Question: I'm new to grobbing and I am trying to create a simple 'grid.arrange' object but cannot figure out how to might a compact/tight layout.
Below is a simple example of what I'm trying to run and the grob that I get.
'''
library(grid)
library(gridExtra)
name = textGrob("My Name", gp=gpar(fontsize = 20, fontface = "bold"))
name2 = textGrob("Second Name", gp=gpar(fontsize = 16))
tbl = tableGrob(head(iris))
grid.arrange(name, name2, tbl)
'''

Using the answer found <URL> I was able to get the text compact but I am still struggling to get the table to be right under the text.
'''
library(grid)
library(gridExtra)
name = textGrob("My Name", gp=gpar(fontsize = 20, fontface = "bold"))
name2 = textGrob("Second Name", gp=gpar(fontsize = 16))
tbl = tableGrob(head(iris))
margin = unit(0.5, "line")
grid.newpage()
grid.arrange(name, name2, tbl,
heights = unit.c(grobHeight(name) + 1.2*margin,
grobHeight(name2) + margin,
unit(1,"null")))
'''
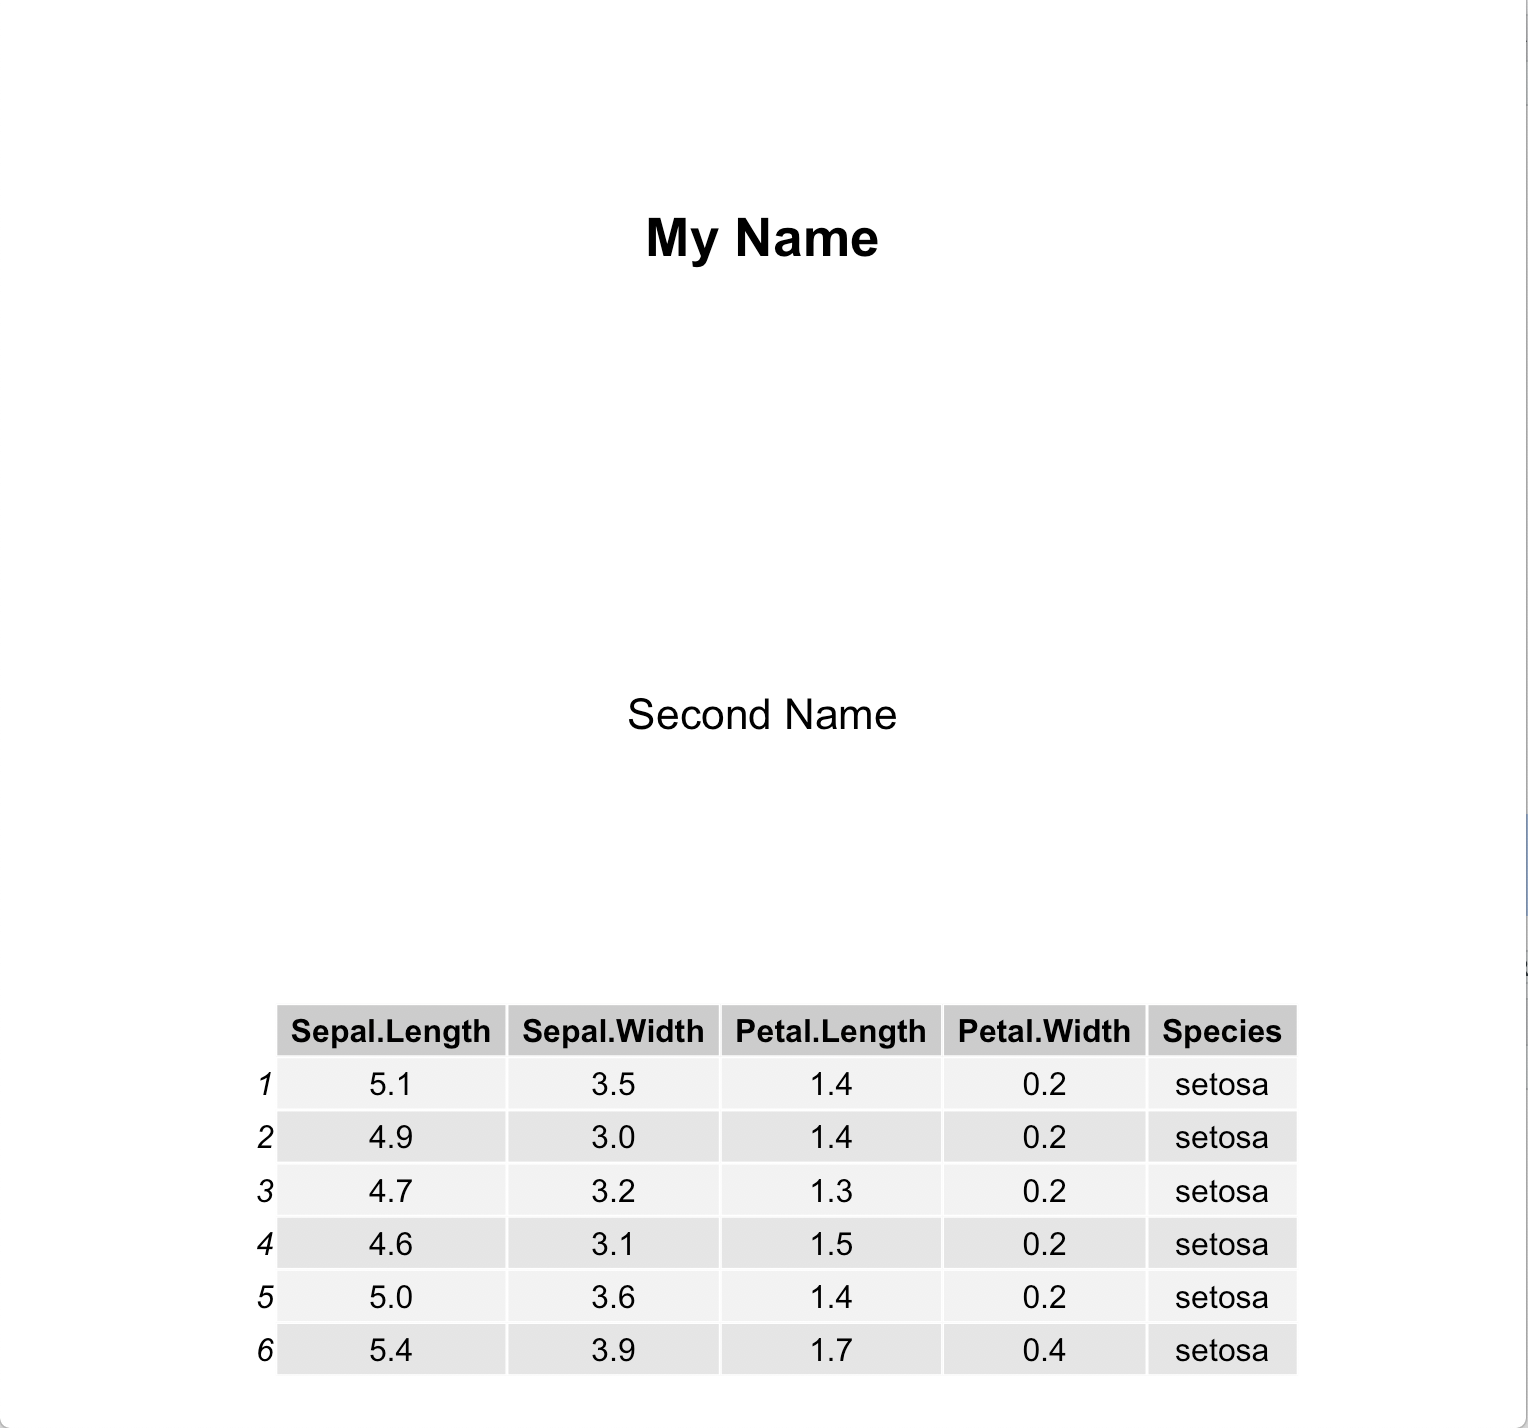
Answer: Typically you'd use the 'top=' argument for a single grob. With two grobs like this, it might be easiest to combine them in a table; the major hurdle is that gtable doesn't consider justification so you have to adjust the positions yourself,
'''
library(gtable)
justify <- function(x, hjust="center", vjust="top", draw=FALSE){
w <- sum(x$widths)
h <- sum(x$heights)
xj <- switch(hjust,
center = 0.5,
left = 0.5*w,
right=unit(1,"npc") - 0.5*w)
yj <- switch(vjust,
center = 0.5,
bottom = 0.5*h,
top=unit(1,"npc") - 0.5*h)
x$vp <- viewport(x=xj, y=yj)
if(draw) grid.draw(x)
return(x)
}
title <- gtable_col('title', grobs = list(name,name2),
heights = unit.c(grobHeight(name) + 1.2*margin,
grobHeight(name2) + margin))
grid.newpage()
grid.arrange(justify(title, vjust='bottom'), justify(tbl))
'''